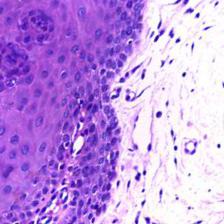
Diagnosis: Normal